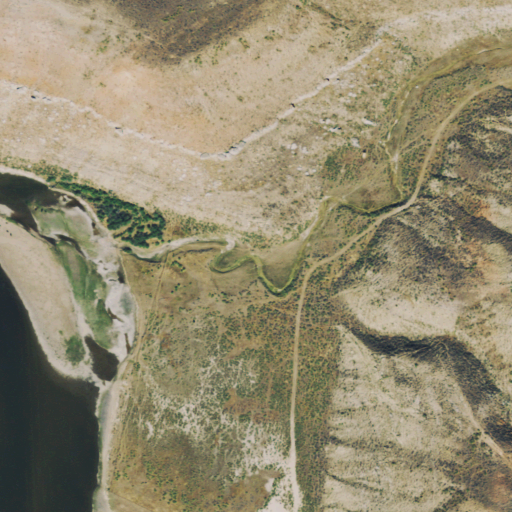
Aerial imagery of valley in Colorado named Fuhr Gulch containing shrub, grassland, open water, and herbaceous wetlands